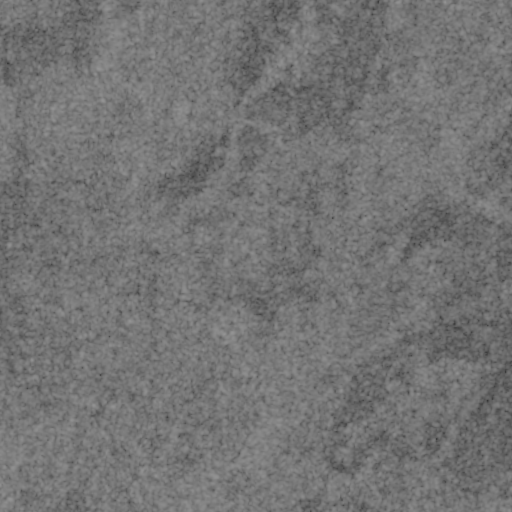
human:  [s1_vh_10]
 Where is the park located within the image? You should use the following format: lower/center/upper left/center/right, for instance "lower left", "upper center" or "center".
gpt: The park is located in the upper right of the image.
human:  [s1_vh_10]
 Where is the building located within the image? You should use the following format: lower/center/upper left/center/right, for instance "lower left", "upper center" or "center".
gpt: The building is located in the center right of the image.
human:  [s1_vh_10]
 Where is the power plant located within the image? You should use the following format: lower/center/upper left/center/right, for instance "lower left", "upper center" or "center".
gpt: There is no power plant in the image.

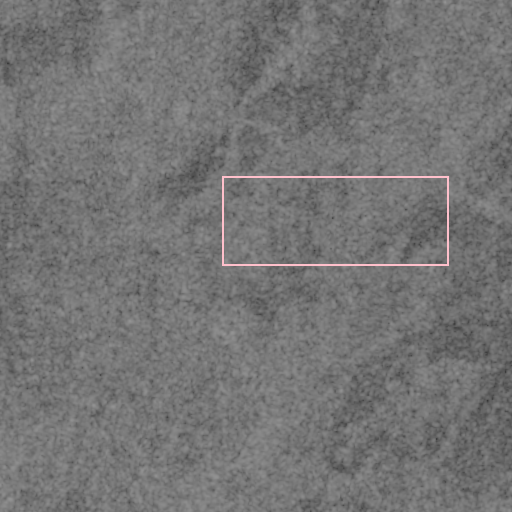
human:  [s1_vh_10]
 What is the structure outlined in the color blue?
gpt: There is no blue outline.
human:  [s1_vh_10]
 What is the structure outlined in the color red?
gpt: There is no structure outlined in red.